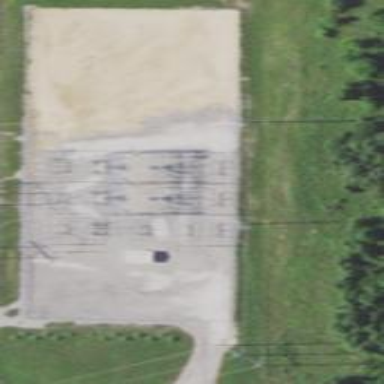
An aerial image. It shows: H-frame designed tower for power lines.